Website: apple
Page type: account-selection
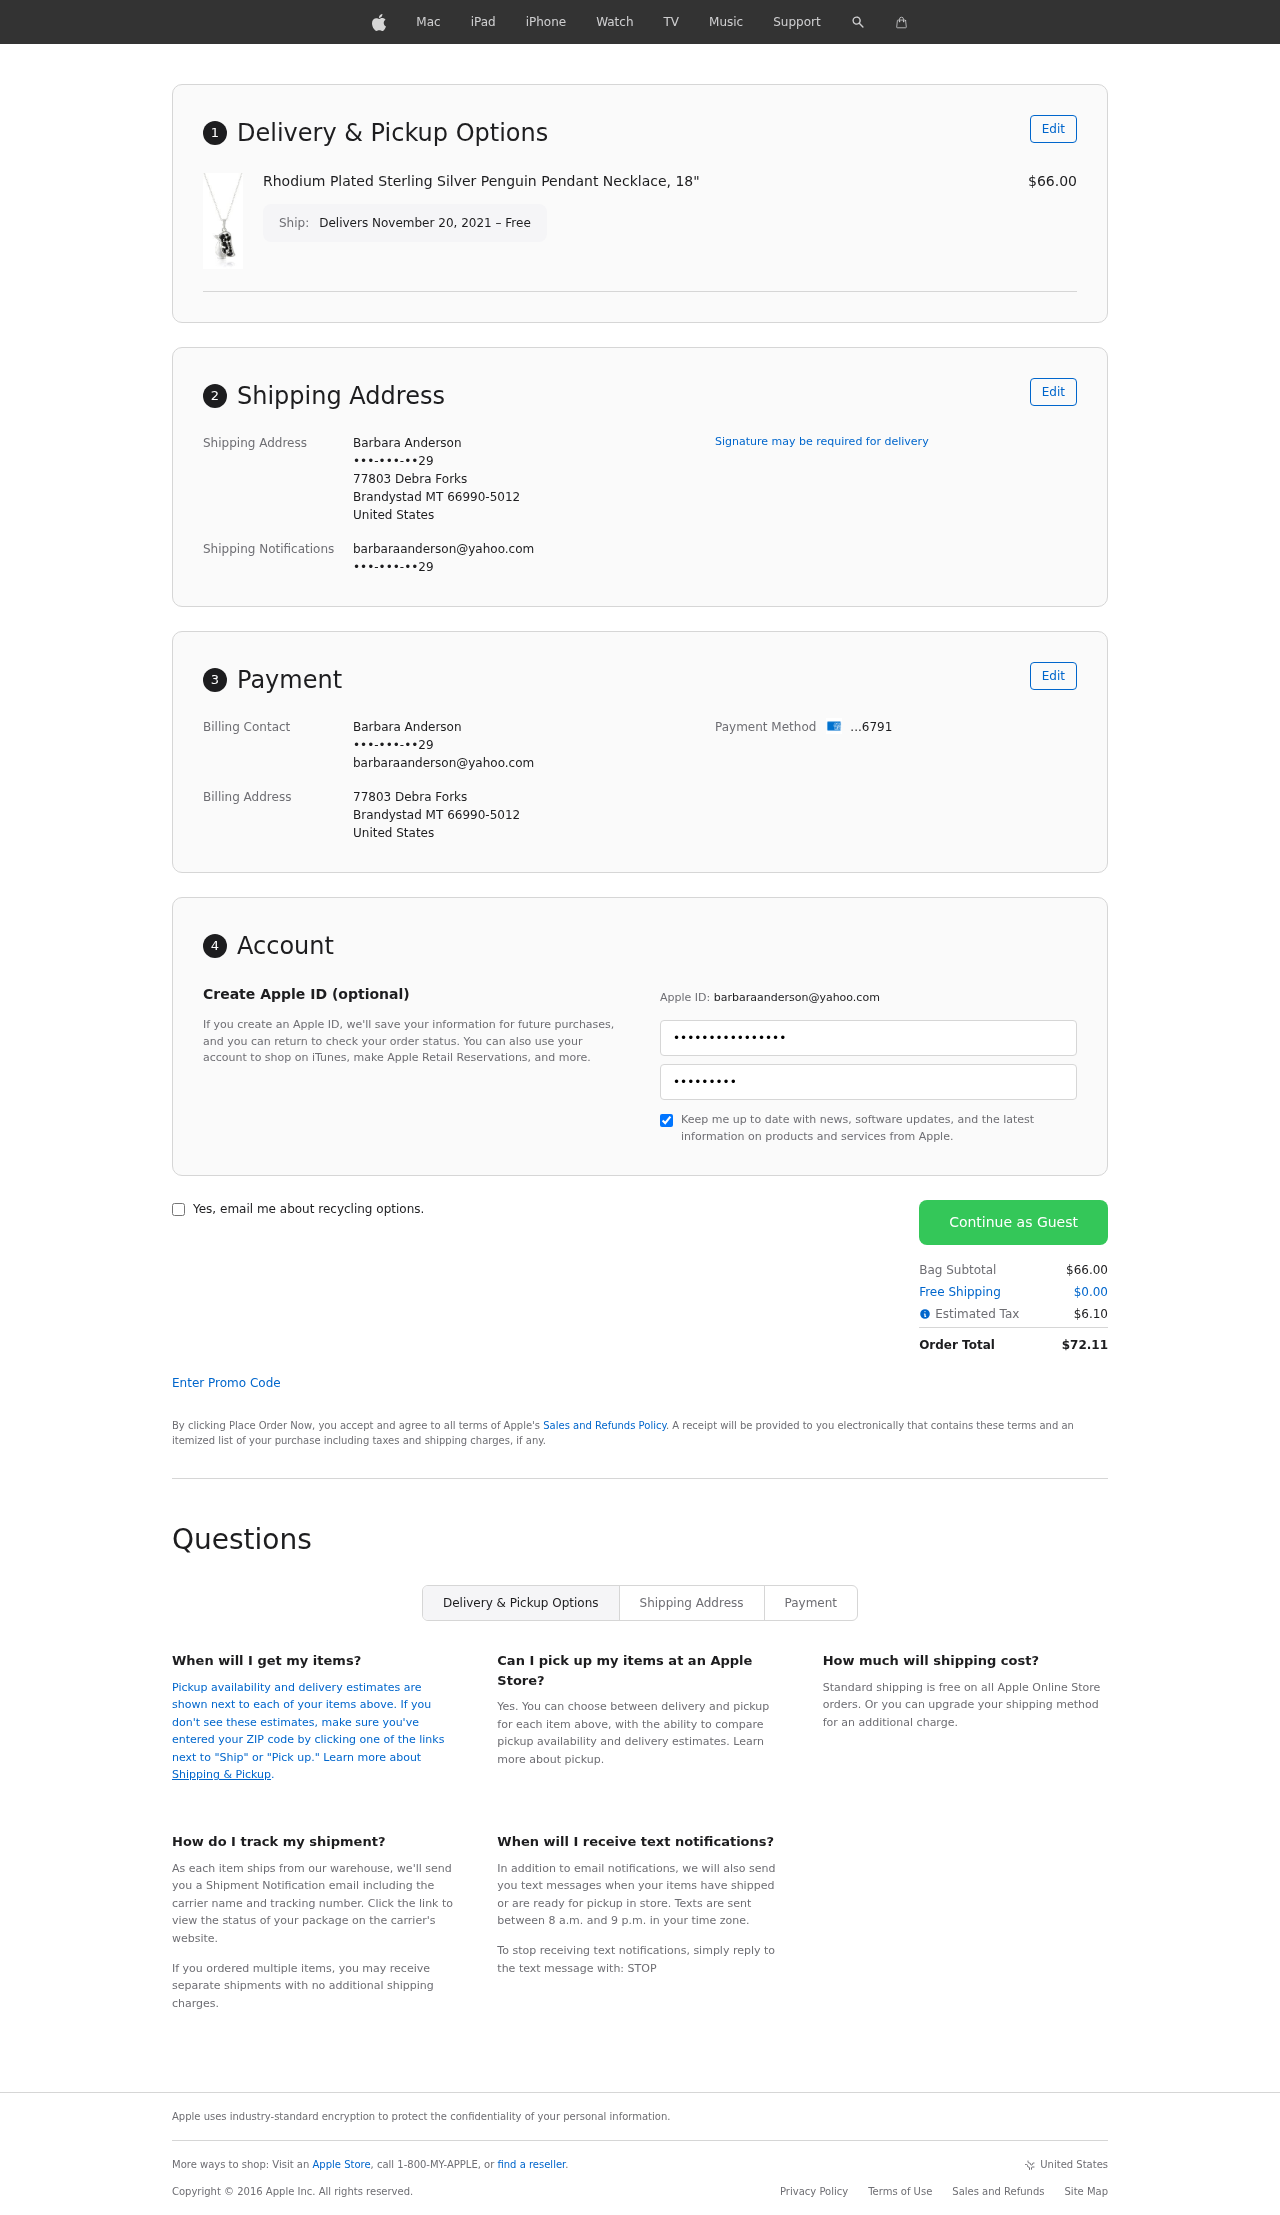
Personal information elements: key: PII_CARD_LAST4
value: ...6791
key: PII_CITY
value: Brandystad
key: PII_COUNTRY
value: United States
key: PII_EMAIL
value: barbaraanderson@yahoo.com
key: PII_FULLNAME
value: Barbara Anderson
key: PII_PHONE
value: •••-•••-••29
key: PII_POSTCODE_FULL
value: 66990-5012
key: PII_POSTCODE_FULL
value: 66990
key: PII_STATE_ABBR
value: MT
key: PII_STREET
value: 77803 Debra Forks
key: PII_PHONE2
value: •••-•••-••29
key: PII_FIRSTNAME
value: Barbara
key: PII_LASTNAME
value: Anderson
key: PII_FULLNAME2
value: Barbara Anderson
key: PII_FULLNAME3
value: Barbara Anderson
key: PII_FIRSTNAME2
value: Barbara
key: PII_FIRSTNAME3
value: Barbara
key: PII_LASTNAME2
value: Anderson
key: PII_LASTNAME3
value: Anderson
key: PII_FIRSTNAME_DERIVED
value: Barbara
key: PII_LASTNAME_DERIVED
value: Anderson
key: PII_FULLNAME_DERIVED
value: Barbara Anderson
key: PII_NAME_FULL_DERIVED
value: Barbara Anderson
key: PII_PHONE3
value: •••-•••-••29
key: PII_EMAIL2
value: barbaraanderson@yahoo.com
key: PII_EMAIL3
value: barbaraanderson@yahoo.com
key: PII_STREET2
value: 77803 Debra Forks
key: PII_POSTCODE
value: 66990
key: PII_POSTCODE_EXT
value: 5012
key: PII_POSTCODE_NUMERIC
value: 66990
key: PII_POSTCODE_EXT_NUMERIC
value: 5012
Product elements: key: PRODUCT1_NAME
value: Rhodium Plated Sterling Silver Penguin Pendant Necklace, 18"
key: PRODUCT1_PRICE
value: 66
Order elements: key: ORDER_DELIVERY_DATE
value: Delivers November 20, 2021 – Free
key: ORDER_SUBTOTAL
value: $66.00
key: ORDER_SHIPPING_COST
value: $0.00
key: ORDER_TAX
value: $6.10
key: ORDER_TOTAL
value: $72.11